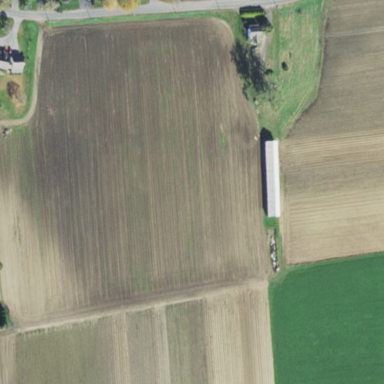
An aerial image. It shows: Farmland with agricultural activities.